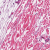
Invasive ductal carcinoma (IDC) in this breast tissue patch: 0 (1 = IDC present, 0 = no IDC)